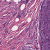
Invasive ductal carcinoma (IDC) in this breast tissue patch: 1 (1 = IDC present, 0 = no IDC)